三年级 · 计数
图列式计算。(3 分)

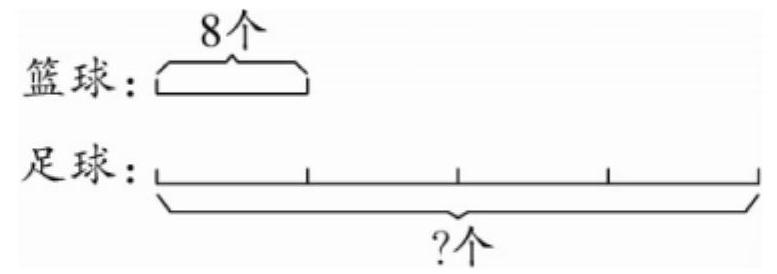
答案: 解$8 \times 4=32$ (个)